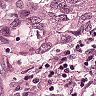
Metastatic tissue present: yes